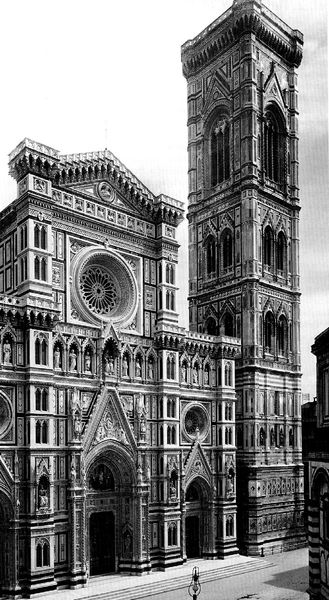
Titel: Campanile des Doms in Florenz
Künstler: Giotto di Bondone
Standort: Florenz, Dom (EU - I - Toskana)
Schlagwörter: fenster, marmor, paris, schwarz, straße, architektur, stein, kirche, klassizismus, renaissance, turm, spanien, fassade, italien, giebel, mauer, tor, foto, glockenturm, dom, schwarz-weiß, kathedrale, glocke, gotisch, rosette, florenz, aussen, campanile, toskana, notre dame, westfassade, italienisch, protoromanik